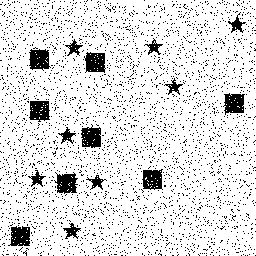
Squares: 8
Triangles: 0
Stars: 8
Total shapes: 16